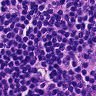
Metastatic tissue present: no